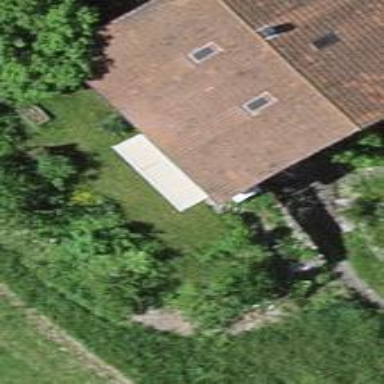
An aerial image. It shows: Simple house.